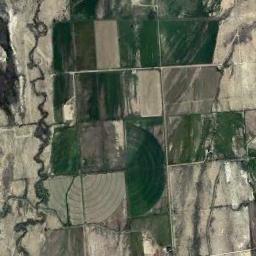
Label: circular_farmland